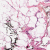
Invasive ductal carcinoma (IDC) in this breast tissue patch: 0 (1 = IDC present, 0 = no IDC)